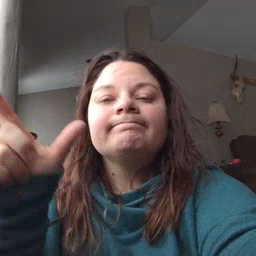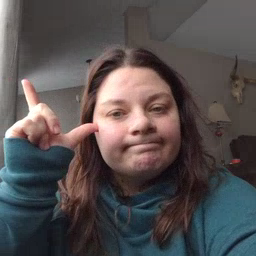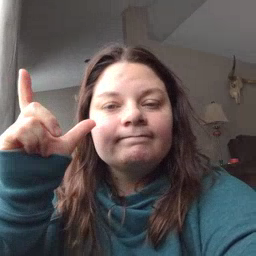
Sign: listen